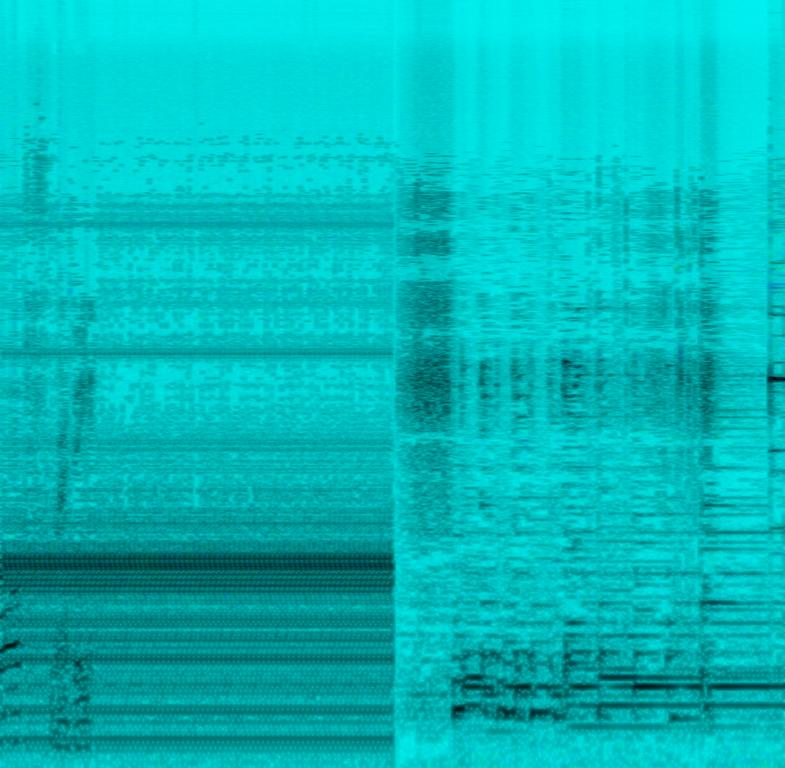
The low quality recording features a flat male vocal talking over electric guitar melody and sustained strings, with some metallic impact sound and stuttering vocal sound effect. It sounds funny and the recording is noisy and in mono.